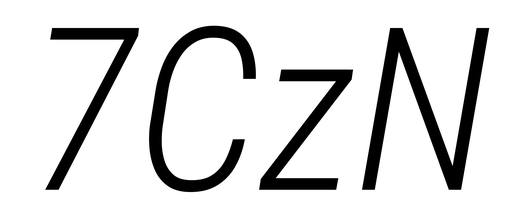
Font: Roboto-Italic_Condensed_Light_Italic